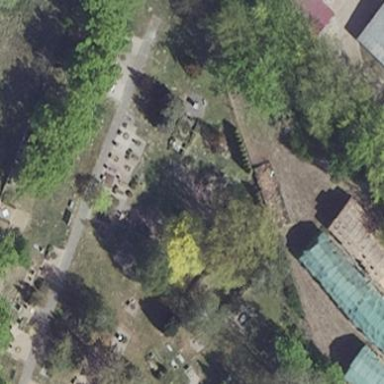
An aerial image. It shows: Cemetery.